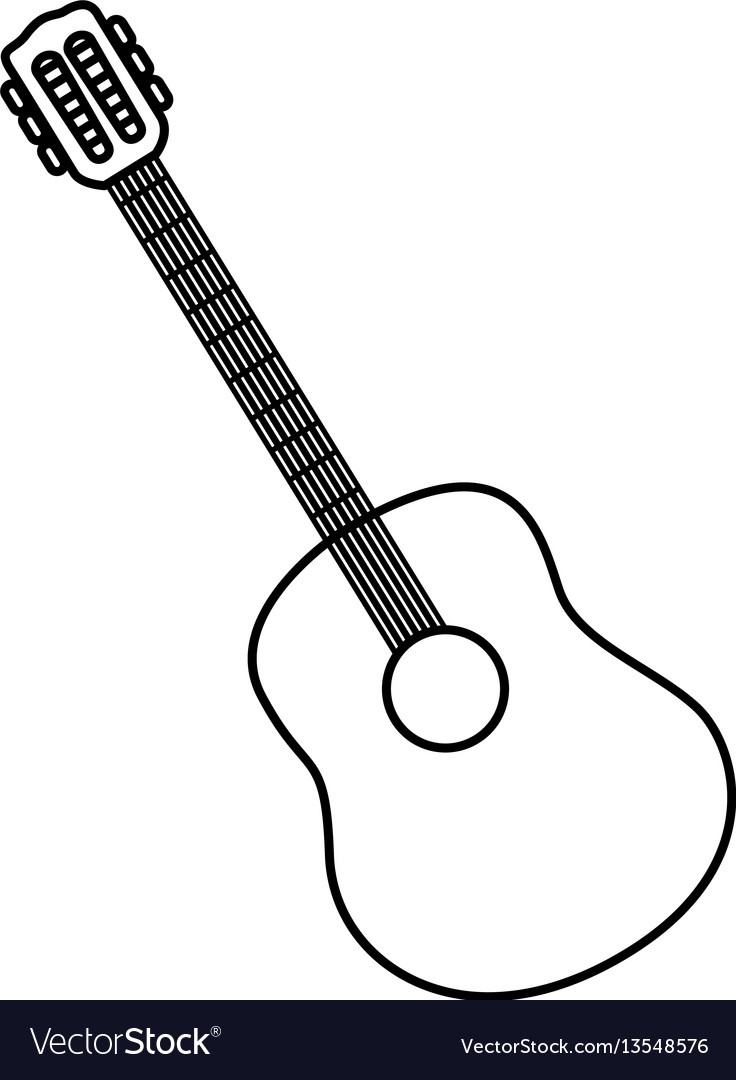
Label: acoustic guitar